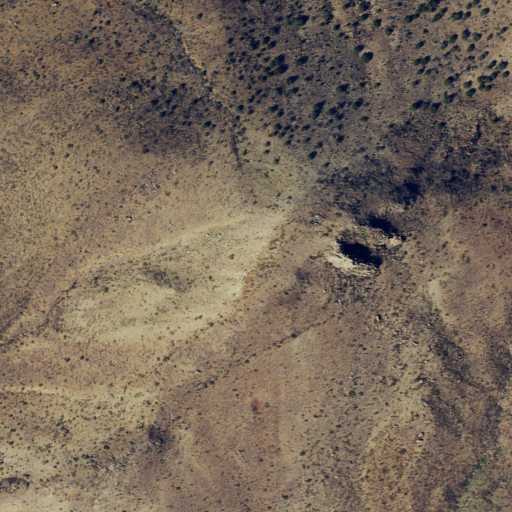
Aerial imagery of mountain in Texas named Twin Peaks containing shrub and grassland